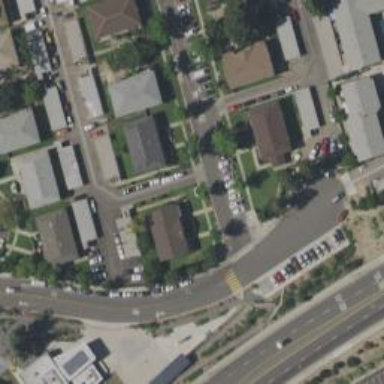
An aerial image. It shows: Alleyway designated as service road.